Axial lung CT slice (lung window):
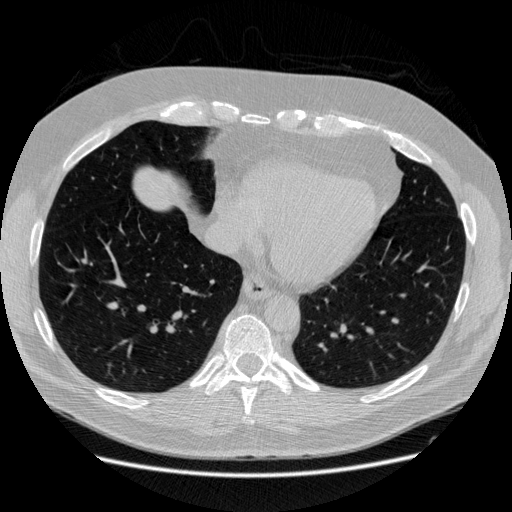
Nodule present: no